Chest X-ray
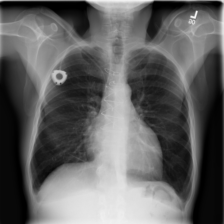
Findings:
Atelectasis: negative
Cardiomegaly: negative
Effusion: negative
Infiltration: negative
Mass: negative
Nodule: negative
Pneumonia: negative
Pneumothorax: negative
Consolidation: negative
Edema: negative
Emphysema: negative
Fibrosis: negative
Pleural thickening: negative
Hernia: negative